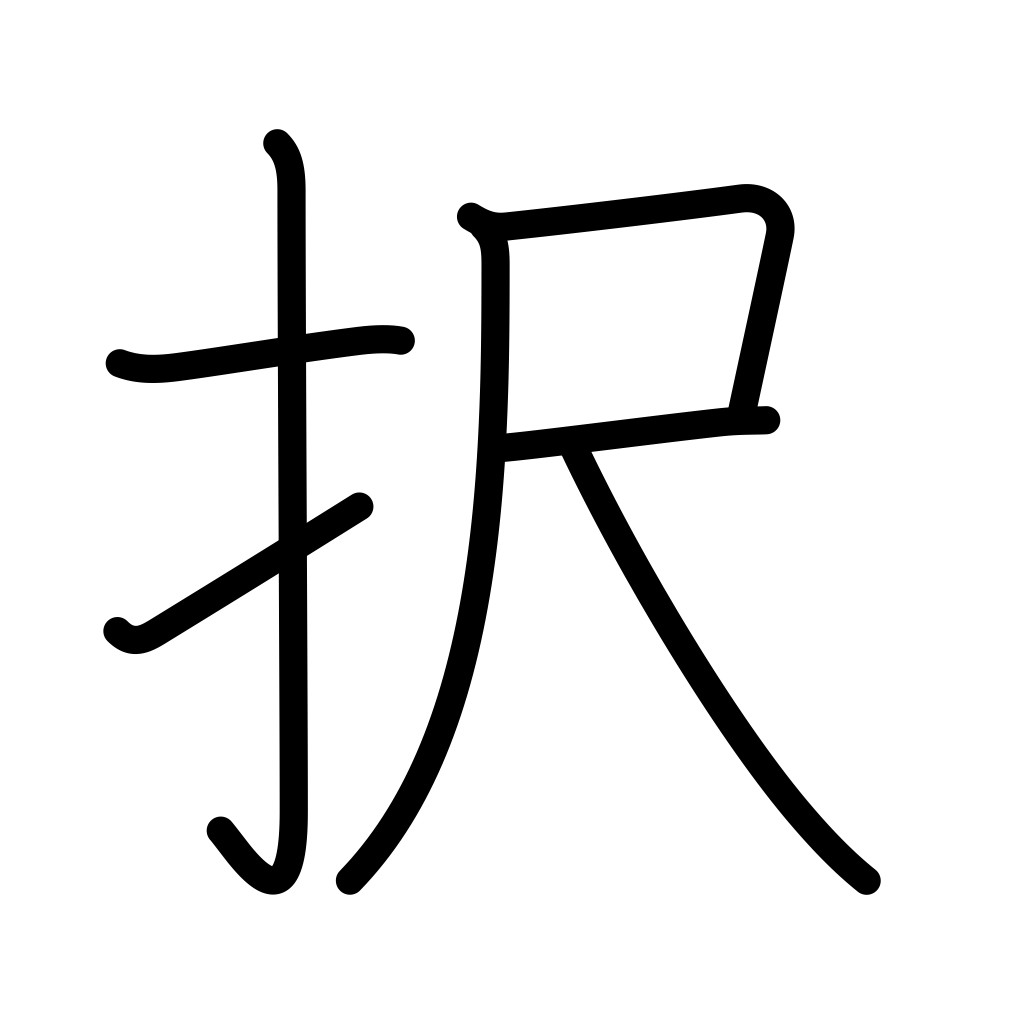
Meaning: choose, select, elect, prefer